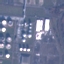
Label: Industrial